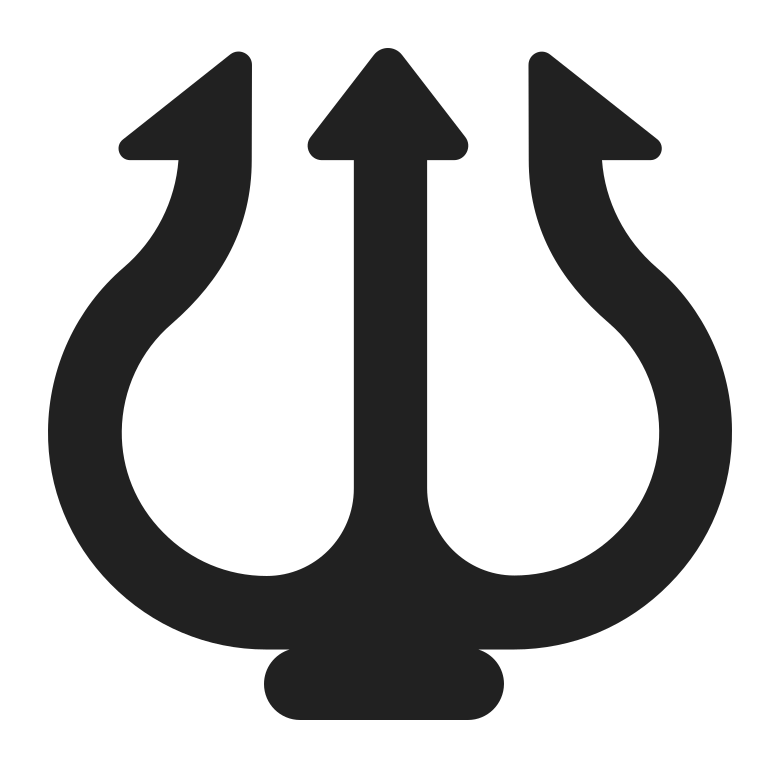
trident emblem high contrast